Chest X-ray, AP view. Patient: 47 years old, sex M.
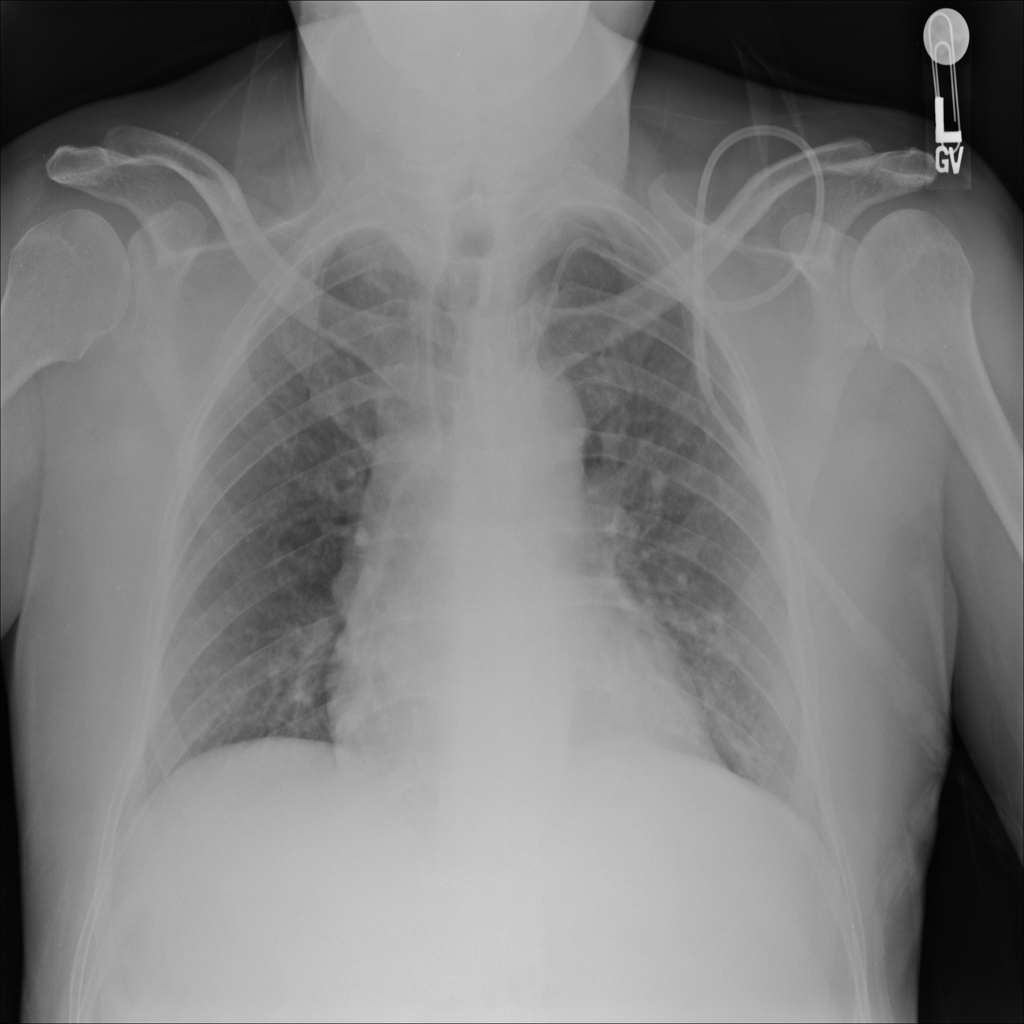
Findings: No Finding